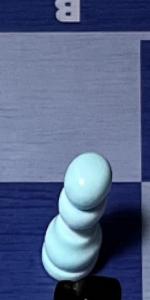
Label: Pawn_White